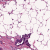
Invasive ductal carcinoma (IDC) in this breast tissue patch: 1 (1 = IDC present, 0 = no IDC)